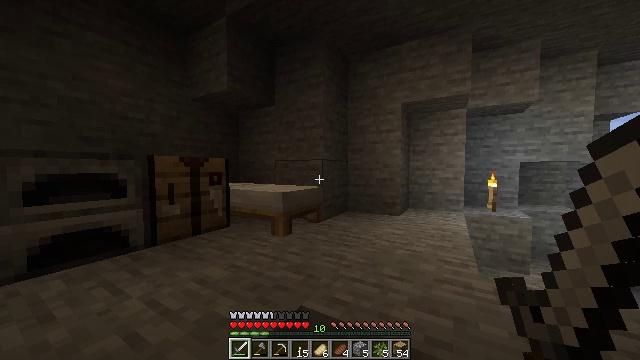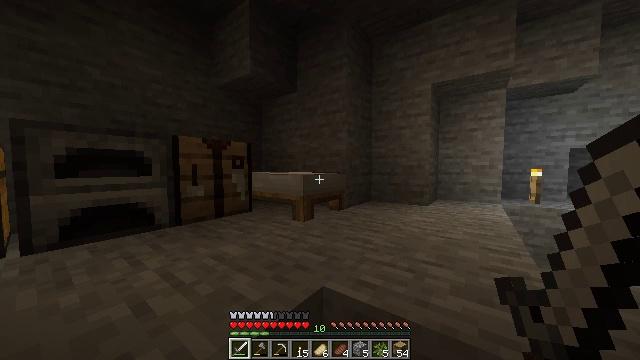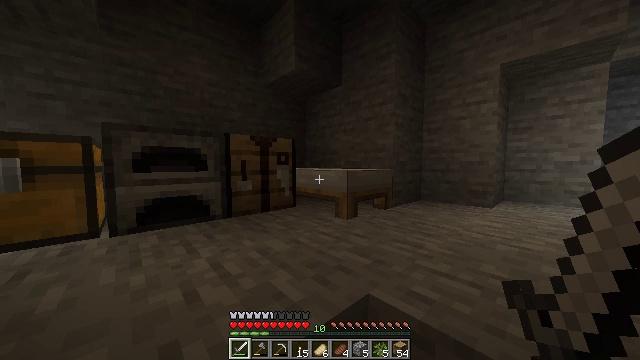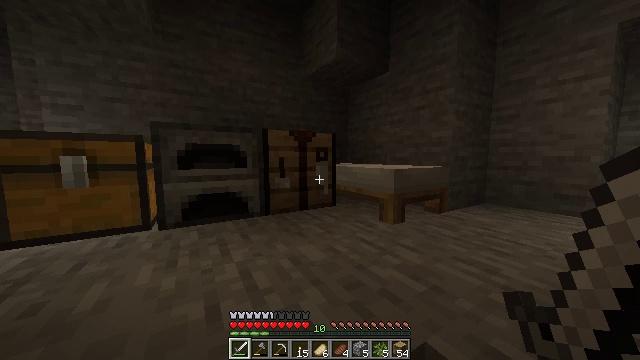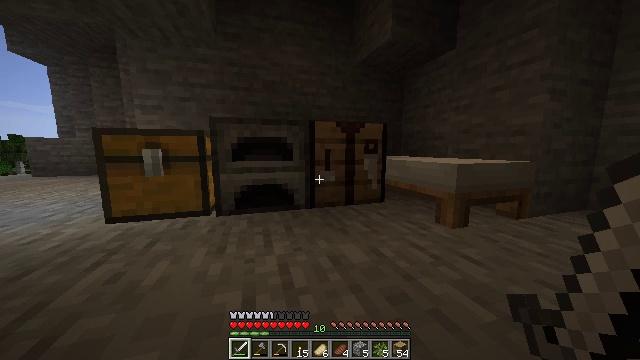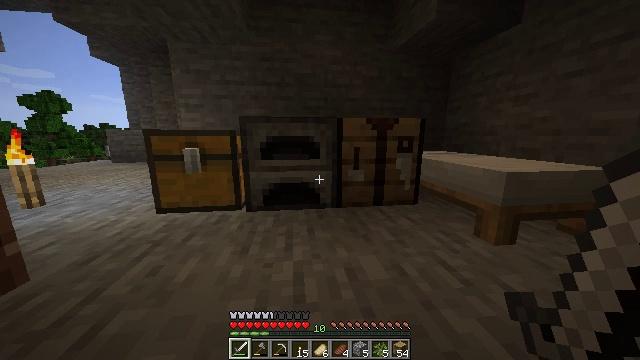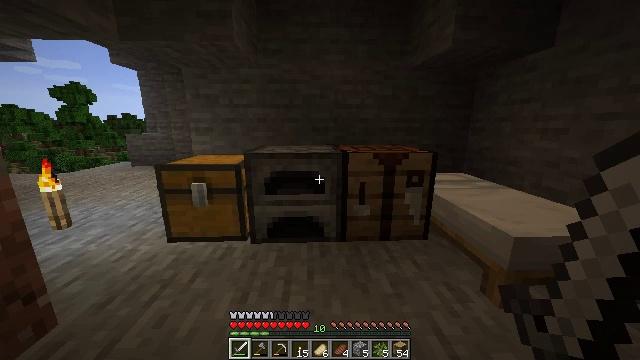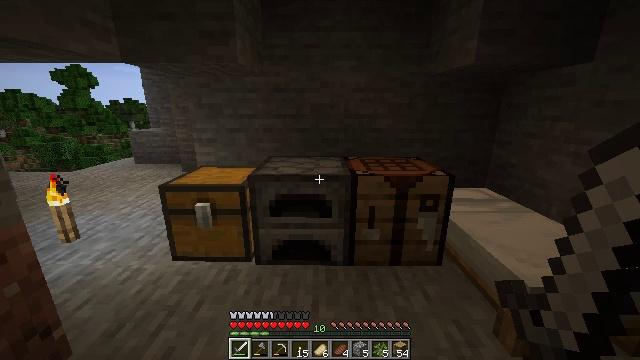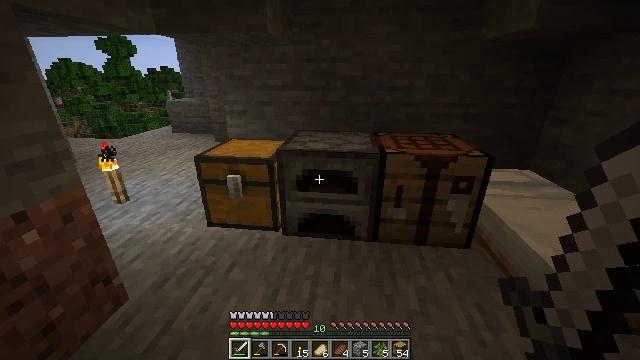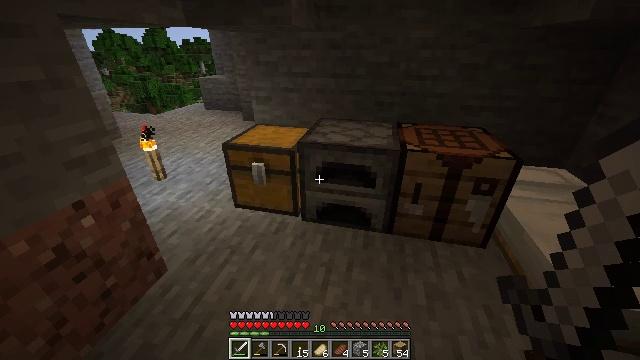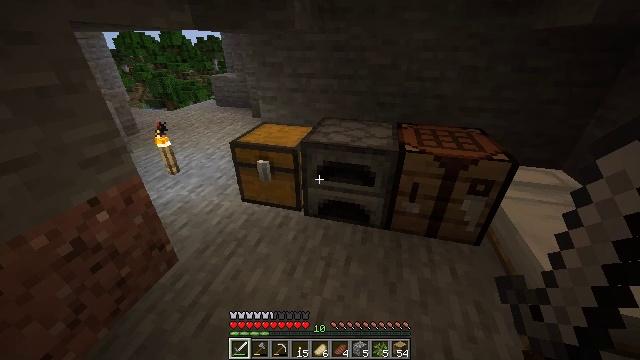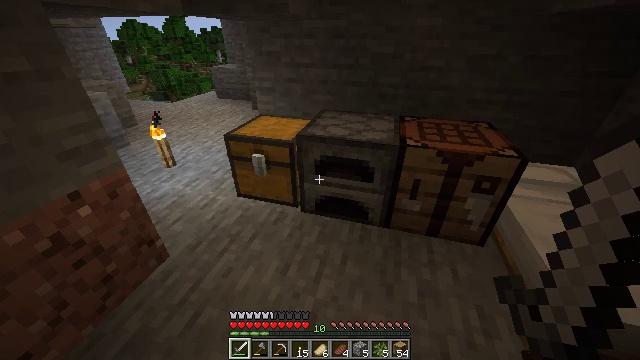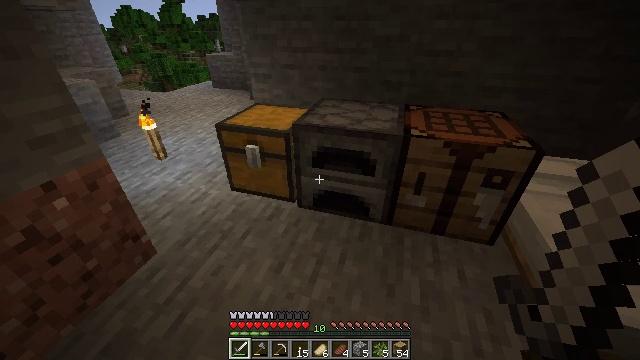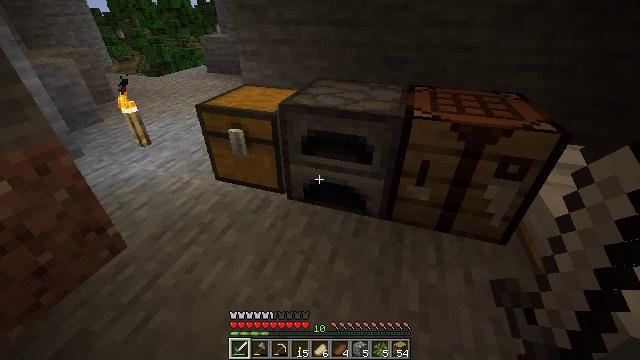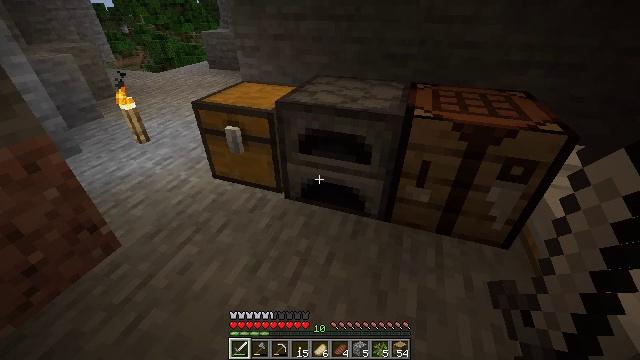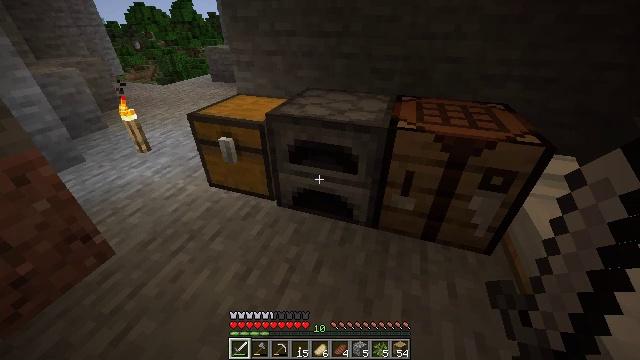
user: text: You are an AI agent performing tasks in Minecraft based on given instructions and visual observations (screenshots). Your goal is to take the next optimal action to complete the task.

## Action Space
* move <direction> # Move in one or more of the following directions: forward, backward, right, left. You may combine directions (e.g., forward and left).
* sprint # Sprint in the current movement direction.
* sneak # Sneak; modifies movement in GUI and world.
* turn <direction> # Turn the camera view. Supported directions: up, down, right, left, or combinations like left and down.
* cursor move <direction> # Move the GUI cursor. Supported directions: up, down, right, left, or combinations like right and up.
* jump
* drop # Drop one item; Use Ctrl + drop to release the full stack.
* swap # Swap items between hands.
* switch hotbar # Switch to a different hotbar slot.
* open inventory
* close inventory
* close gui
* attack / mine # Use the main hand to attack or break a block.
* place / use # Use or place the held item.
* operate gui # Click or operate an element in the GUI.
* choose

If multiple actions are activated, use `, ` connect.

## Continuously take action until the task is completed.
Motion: motion action
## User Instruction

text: Open a furnace and craft cooked mutton.
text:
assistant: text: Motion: move forward, sprint, turn left
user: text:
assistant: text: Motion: move forward, sprint, turn left
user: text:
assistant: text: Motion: move forward, sprint, turn left and down
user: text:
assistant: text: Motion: move forward, sprint, turn left and down
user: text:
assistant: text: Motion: move forward and move right, sprint, turn left and down, jump
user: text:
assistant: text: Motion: move forward and move right, sprint, turn left and down, jump
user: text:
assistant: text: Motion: move forward and move right, sprint, turn left and down, jump
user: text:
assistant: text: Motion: move forward and move right, sprint, turn left and down, jump
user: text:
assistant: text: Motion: move forward and move right, sprint, turn left and down
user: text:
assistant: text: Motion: move forward and move right, sprint, turn left and down
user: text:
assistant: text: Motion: move forward and move right, turn left and down
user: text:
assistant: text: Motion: move forward and move right, turn down
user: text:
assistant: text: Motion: move forward, turn left and down
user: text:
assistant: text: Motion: no_op
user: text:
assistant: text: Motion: no_op
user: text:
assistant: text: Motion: turn right and up
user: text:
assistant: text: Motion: turn right and up
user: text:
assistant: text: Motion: use / place
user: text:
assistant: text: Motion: use / place
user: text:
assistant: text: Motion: use / place
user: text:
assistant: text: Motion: no_op
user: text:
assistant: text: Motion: no_op
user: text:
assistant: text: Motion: open gui
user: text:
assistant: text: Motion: no_op
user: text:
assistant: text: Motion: no_op
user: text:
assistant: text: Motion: no_op
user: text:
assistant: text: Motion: no_op
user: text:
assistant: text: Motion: no_op
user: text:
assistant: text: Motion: no_op
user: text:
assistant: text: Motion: no_op